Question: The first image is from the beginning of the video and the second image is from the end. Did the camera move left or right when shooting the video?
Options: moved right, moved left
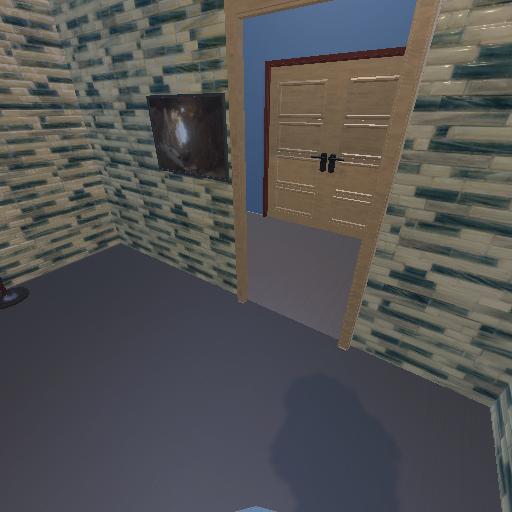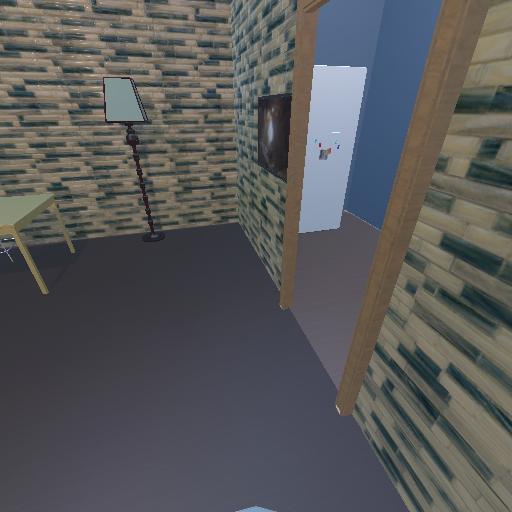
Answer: moved right